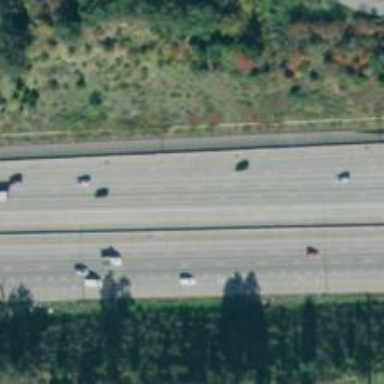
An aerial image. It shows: View of motorway.